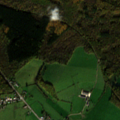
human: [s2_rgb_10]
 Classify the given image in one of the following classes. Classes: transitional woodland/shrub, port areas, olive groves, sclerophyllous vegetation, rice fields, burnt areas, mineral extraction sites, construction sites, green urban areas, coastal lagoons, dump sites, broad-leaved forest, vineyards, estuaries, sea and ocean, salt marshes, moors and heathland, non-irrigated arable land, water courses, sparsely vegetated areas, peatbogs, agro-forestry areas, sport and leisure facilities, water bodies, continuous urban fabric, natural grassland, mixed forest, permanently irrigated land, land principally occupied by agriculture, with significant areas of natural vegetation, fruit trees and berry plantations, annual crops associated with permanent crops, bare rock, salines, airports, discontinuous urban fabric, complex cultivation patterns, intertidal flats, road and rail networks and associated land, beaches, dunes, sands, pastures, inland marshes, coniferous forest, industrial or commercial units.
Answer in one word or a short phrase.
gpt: discontinuous urban fabric, pastures, complex cultivation patterns, broad-leaved forest, coniferous forest, mixed forest